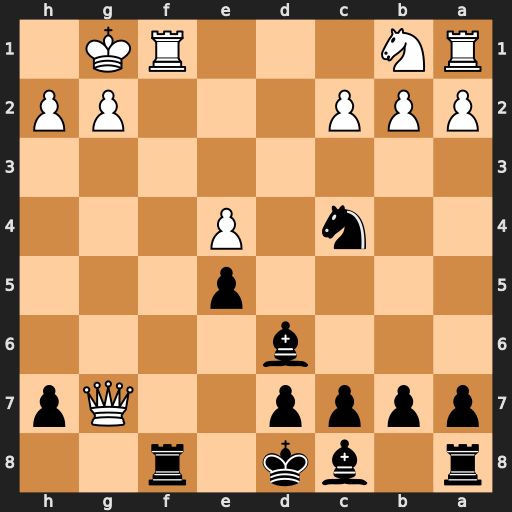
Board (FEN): r1bk1r2/pppp2Qp/3b4/4p3/2n1P3/8/PPP3PP/RN3RK1
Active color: b
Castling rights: -
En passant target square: -
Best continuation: Bc5+ Rf2 Rxf2 Qg5+ Ke8